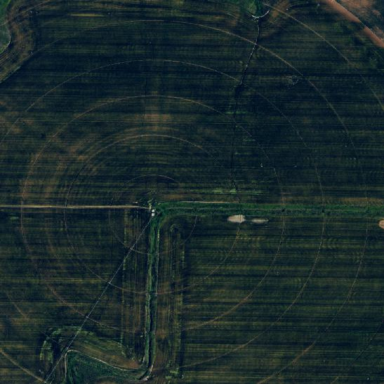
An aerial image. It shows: Farmland with pivot irrigation system.